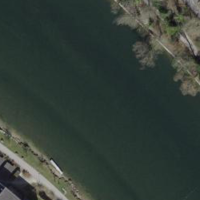
EUNIS habitat code: 15
Species observed at this site:
Erithacus rubecula